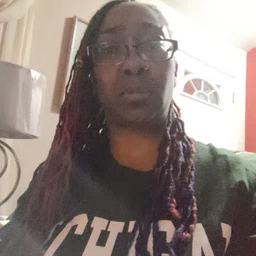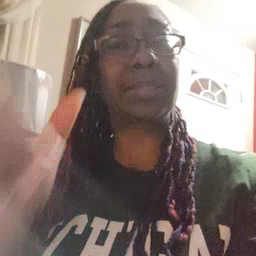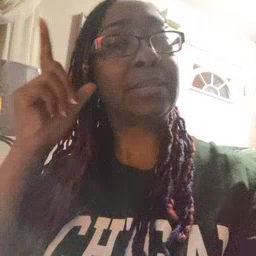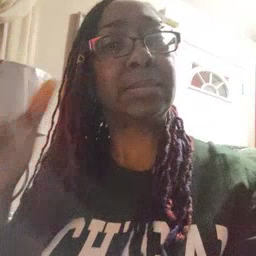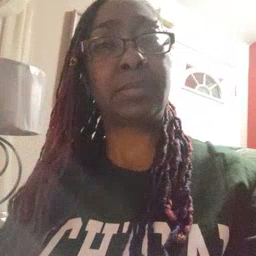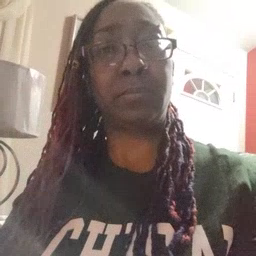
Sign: listen